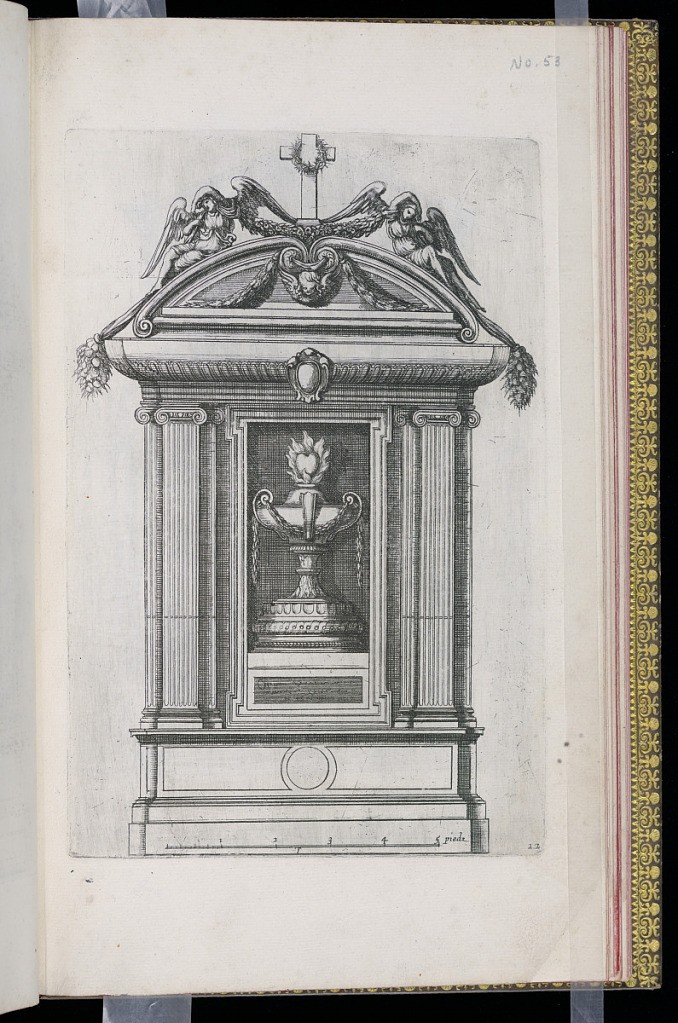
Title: Sepulchral Monument Design
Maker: D. Antoine Pierretz, French, active 1647
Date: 1647-55
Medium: Etching on laid paper
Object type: Print
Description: A design for a sepulchral (funerary) monument in the form of a classical temple façade with fluted pilasters supporting an arched pediment topped with sculpted angles, festoons of leaves, a cartouche, and a cross finial. An urn/ vase with a flaming heart sits within a niche between the pilasters. A scale below. The plate is numbered.